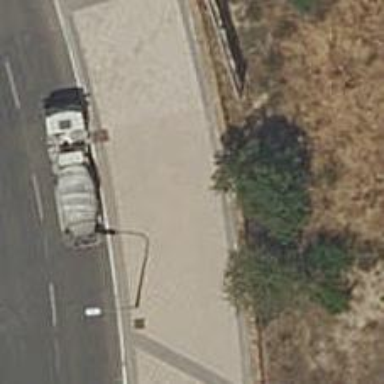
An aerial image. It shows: Footway made of paving stones.